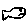
Label: fish